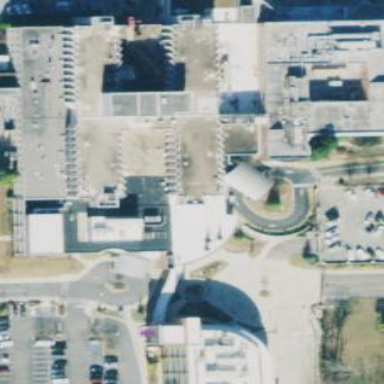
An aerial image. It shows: Hospital building.